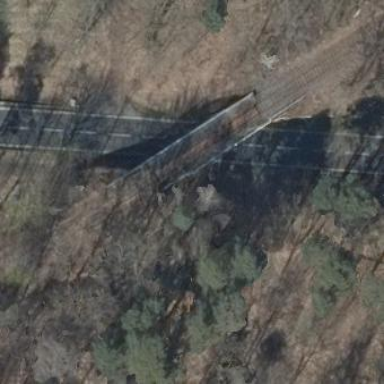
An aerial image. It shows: Railway bridge.